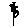
Label: flower